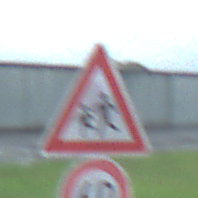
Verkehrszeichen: KinderRechts
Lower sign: Geschwindigkeit60
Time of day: Midday
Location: Outdoor (Suburban)
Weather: Overcast
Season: NotSpecified
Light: Natural